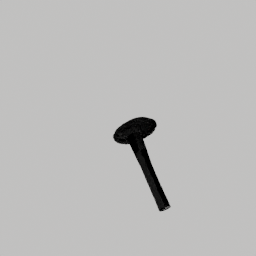
Label: nature